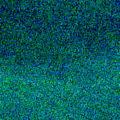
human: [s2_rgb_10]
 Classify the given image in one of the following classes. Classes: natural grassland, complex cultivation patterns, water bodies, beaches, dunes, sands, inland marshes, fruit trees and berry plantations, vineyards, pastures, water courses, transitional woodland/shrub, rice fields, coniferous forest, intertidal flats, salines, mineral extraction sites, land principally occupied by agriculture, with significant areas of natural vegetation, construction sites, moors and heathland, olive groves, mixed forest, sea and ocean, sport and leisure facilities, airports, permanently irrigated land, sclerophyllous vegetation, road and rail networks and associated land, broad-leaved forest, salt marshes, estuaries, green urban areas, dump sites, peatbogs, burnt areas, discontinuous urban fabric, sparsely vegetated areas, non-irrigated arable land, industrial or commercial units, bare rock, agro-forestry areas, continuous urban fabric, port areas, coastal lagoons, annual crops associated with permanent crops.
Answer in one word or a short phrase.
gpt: sea and ocean